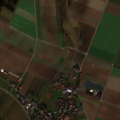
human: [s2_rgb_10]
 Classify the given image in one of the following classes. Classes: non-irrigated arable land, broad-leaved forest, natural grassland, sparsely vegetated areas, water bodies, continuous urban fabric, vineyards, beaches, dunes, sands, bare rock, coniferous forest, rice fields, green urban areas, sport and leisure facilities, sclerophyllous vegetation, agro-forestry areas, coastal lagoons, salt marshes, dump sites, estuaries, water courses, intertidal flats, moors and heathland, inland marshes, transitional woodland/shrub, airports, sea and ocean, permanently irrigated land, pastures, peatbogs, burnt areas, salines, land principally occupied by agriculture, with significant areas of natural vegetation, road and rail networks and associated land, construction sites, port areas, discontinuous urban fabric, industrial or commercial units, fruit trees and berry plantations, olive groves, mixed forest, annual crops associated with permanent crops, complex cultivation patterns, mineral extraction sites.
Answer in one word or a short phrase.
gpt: discontinuous urban fabric, non-irrigated arable land, complex cultivation patterns, broad-leaved forest